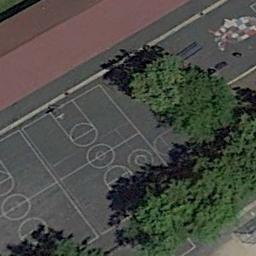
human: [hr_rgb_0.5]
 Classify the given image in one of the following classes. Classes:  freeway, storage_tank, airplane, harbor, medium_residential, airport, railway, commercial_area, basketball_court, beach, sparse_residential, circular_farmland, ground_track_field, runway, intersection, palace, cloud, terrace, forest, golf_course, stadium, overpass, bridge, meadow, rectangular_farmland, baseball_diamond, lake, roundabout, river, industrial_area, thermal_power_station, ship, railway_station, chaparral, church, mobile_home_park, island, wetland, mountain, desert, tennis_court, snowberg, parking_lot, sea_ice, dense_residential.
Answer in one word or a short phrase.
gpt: basketball_court